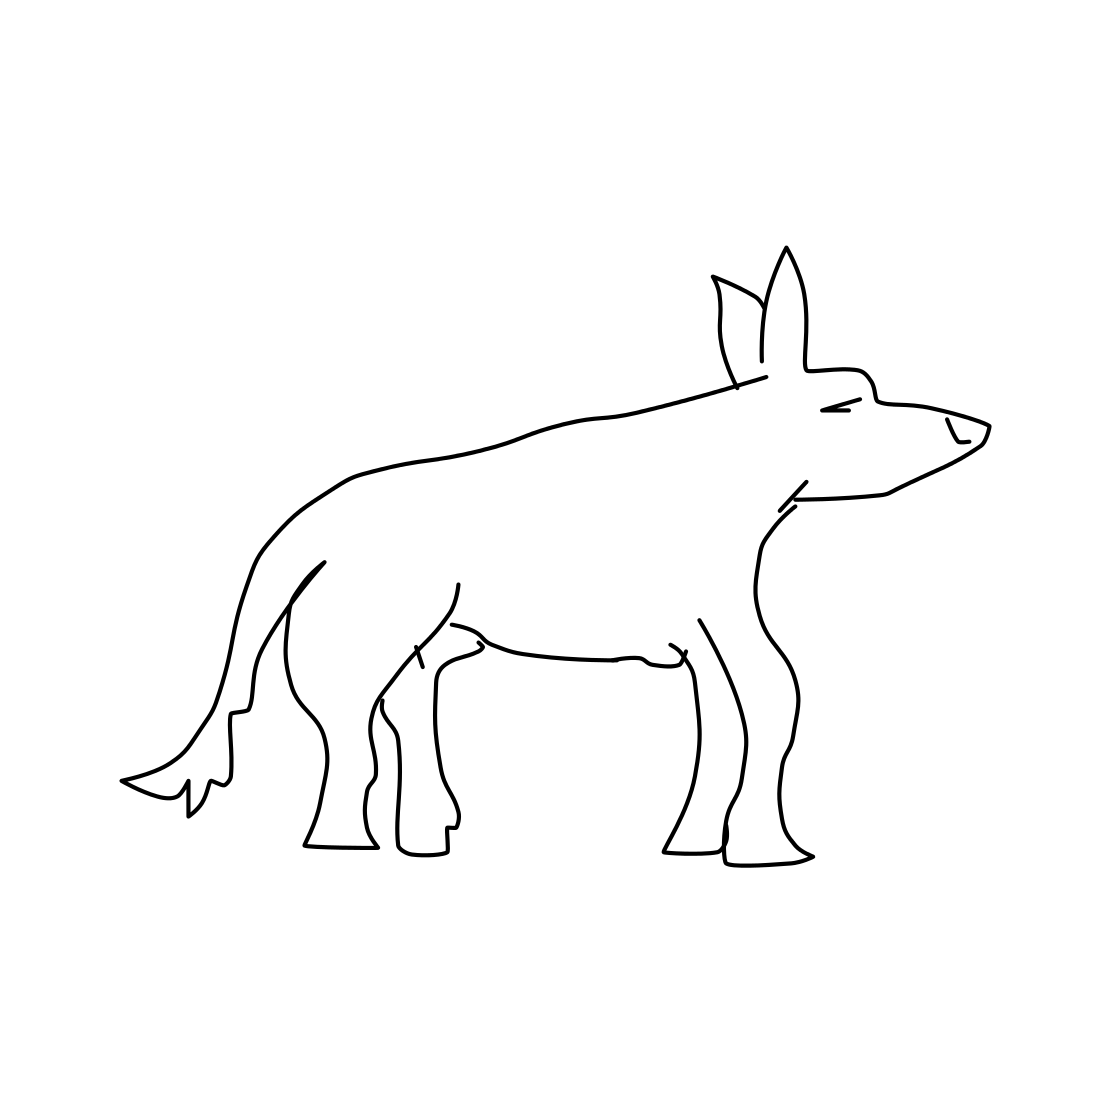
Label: dog